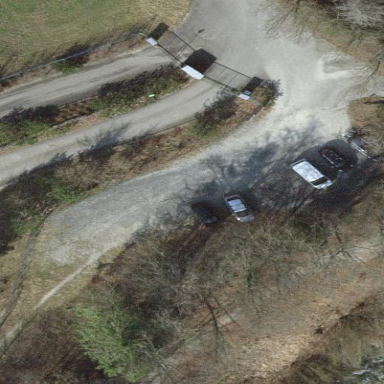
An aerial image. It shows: Parking area with gravel surface.